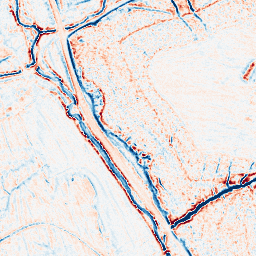
Category: edge_preserving
Decomposition family: bilateral
Decomposition parameters: d: 9
sigma_color: 50
sigma_space: 25
Upsampling method: regularized
Upsampling parameters: scale: 2
lambda_reg: 0.01
Upsampling scale: 2